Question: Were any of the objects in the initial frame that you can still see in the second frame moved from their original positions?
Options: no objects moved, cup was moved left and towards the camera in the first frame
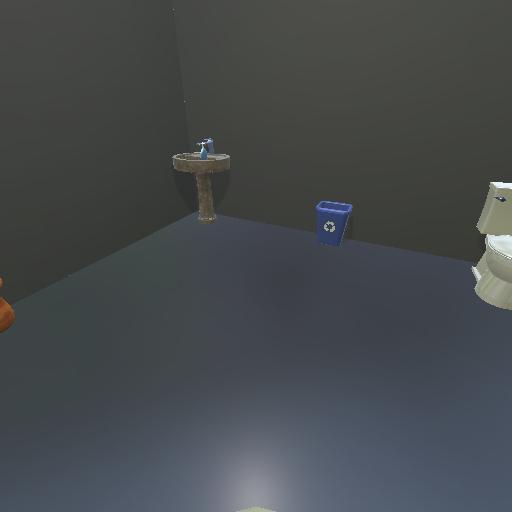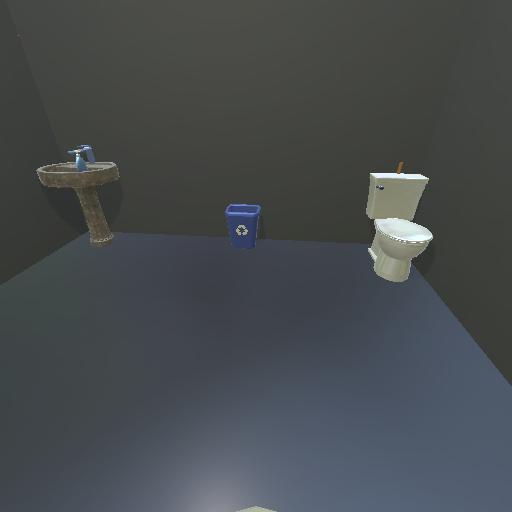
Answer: no objects moved